Chest X-ray:
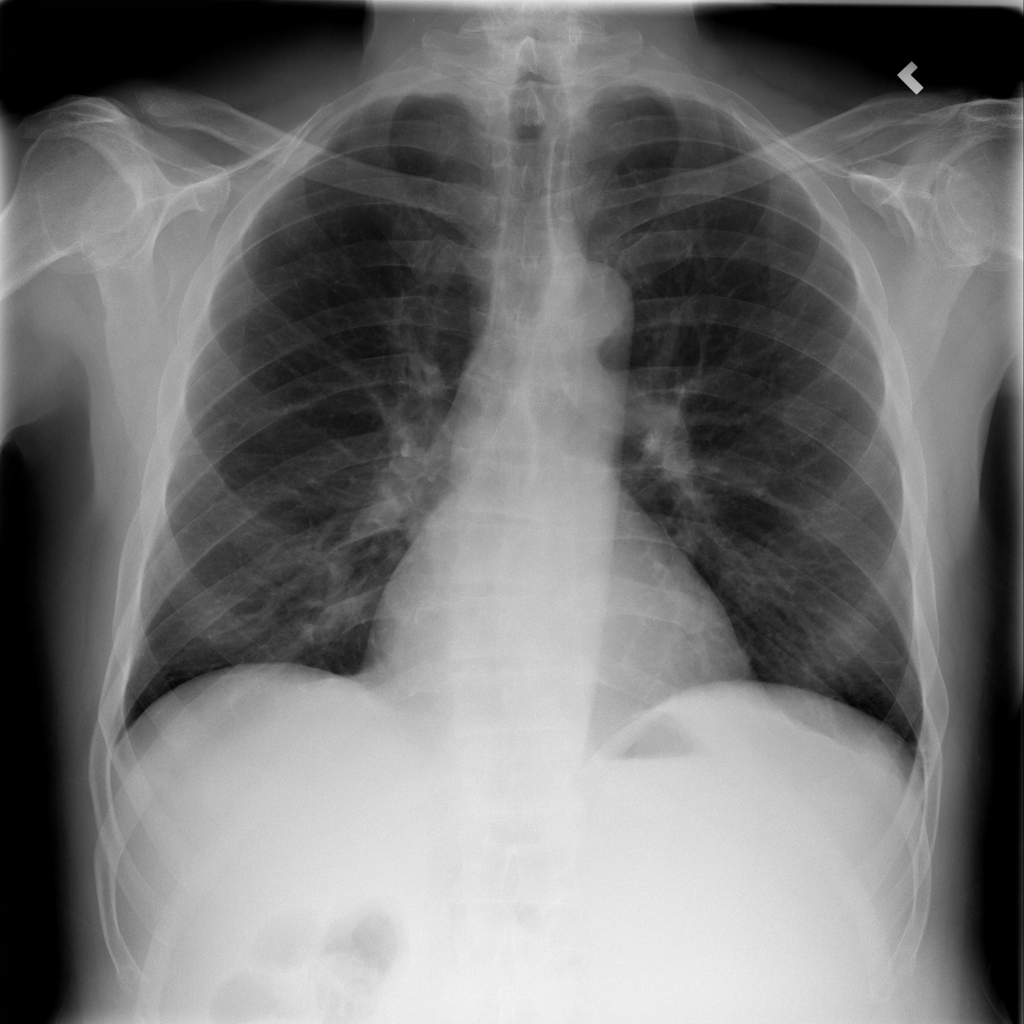
No abnormal finding: yes